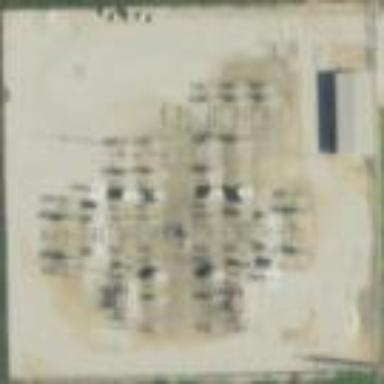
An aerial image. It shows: Substation surrounded by fence.